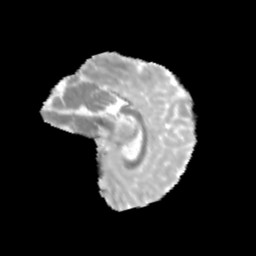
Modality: MD
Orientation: sagittal
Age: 12
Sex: male
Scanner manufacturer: siemens
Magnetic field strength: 3 T
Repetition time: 3.8 s
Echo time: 0.07 s